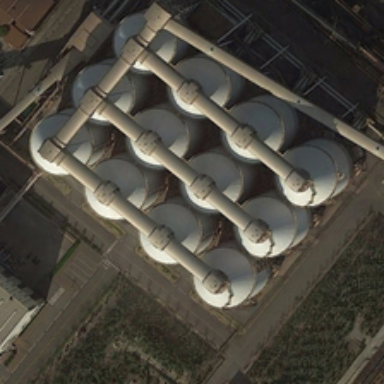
Three rows of storage tanks are near some green trees .